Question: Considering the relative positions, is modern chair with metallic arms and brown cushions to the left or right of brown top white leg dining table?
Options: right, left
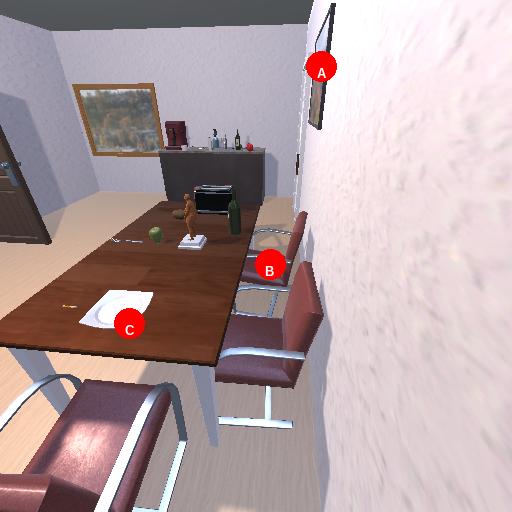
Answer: right